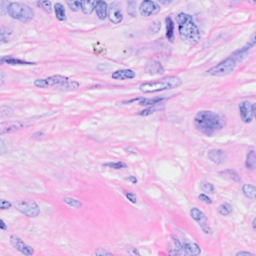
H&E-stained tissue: Breast